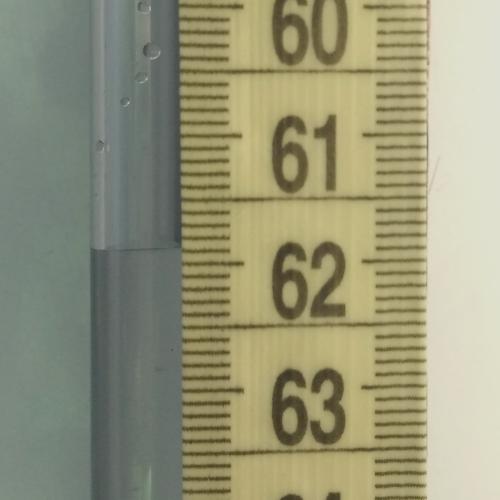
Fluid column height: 61.9 cm